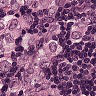
Metastatic tissue present: yes